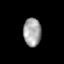
Tissue: skin
Cell type: Epithelial cells
Senescence score: 0.8082
Nuclear area (px): 493
Mean DAPI intensity: 163.789